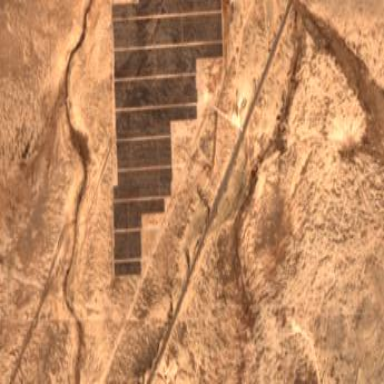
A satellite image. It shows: Solar power plant using photovoltaic technology.